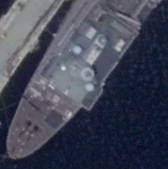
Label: combat